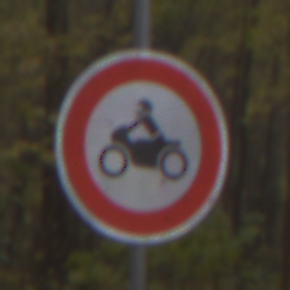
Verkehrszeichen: VerbotKraftraeder
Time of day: MorningAfternoon
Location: Outdoor (Nature)
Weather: Overcast
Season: Autumn
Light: Natural